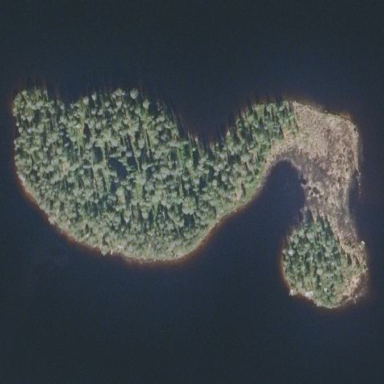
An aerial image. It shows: Islet.